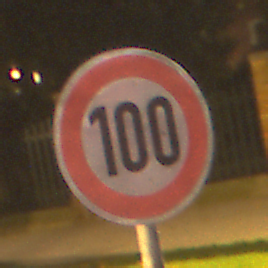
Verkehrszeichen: Geschwindigkeit100
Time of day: Night
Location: Outdoor (Urban)
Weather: Clear
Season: NotSpecified
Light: Artificial